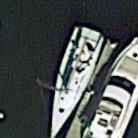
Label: Civil_yacht